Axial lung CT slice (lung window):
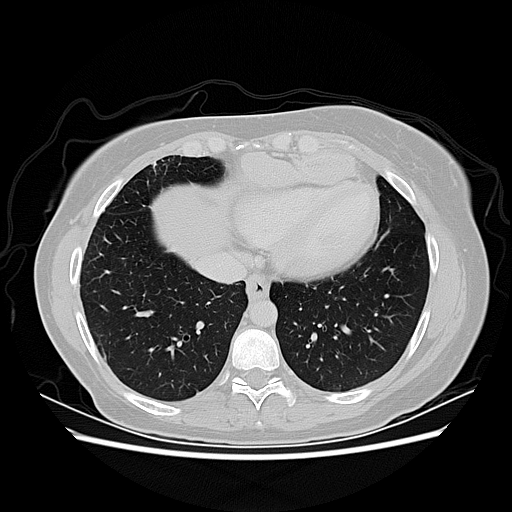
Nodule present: no